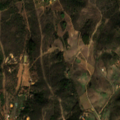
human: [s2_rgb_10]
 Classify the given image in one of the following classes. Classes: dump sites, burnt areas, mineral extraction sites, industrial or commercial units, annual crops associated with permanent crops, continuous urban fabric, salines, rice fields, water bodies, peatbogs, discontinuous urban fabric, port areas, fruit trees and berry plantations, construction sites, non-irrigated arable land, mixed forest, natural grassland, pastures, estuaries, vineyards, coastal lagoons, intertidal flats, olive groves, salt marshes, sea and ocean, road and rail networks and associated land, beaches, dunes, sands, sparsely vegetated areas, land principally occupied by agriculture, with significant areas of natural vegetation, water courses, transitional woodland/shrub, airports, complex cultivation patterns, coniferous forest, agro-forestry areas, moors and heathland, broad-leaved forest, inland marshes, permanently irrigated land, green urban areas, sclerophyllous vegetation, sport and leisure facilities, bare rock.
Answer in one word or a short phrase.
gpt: pastures, annual crops associated with permanent crops, land principally occupied by agriculture, with significant areas of natural vegetation, coniferous forest, sclerophyllous vegetation, transitional woodland/shrub